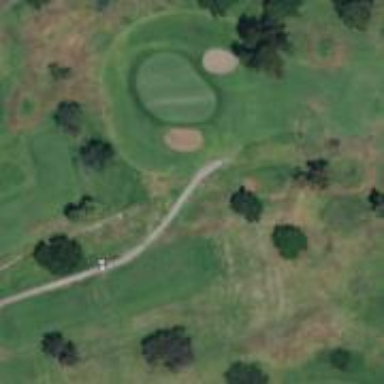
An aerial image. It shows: Path designated for golf carts.